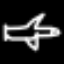
Label: airplane